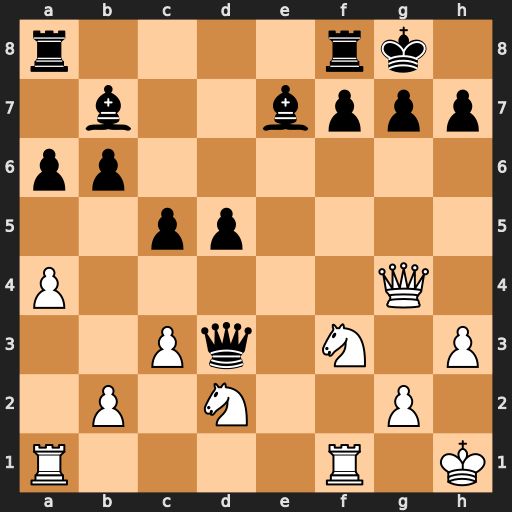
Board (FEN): r4rk1/1b2bppp/pp6/2pp4/P5Q1/2Pq1N1P/1P1N2P1/R4R1K
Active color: w
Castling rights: -
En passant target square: -
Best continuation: Qd7 Rab8 Qxe7